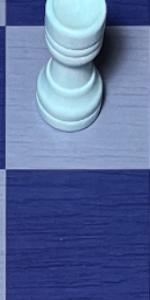
Label: Empty